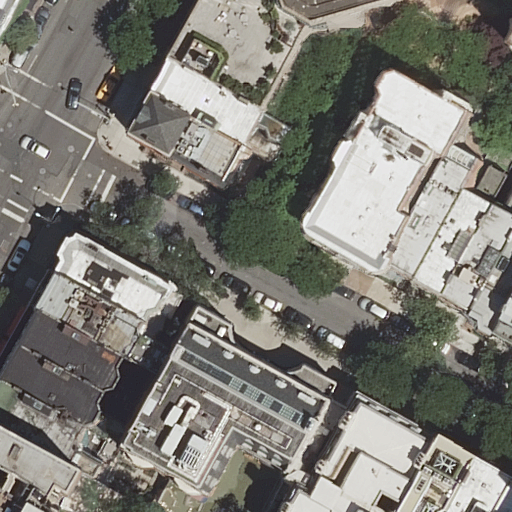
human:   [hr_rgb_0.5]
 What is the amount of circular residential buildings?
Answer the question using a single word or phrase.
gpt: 0

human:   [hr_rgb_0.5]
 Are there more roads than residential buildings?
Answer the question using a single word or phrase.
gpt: no

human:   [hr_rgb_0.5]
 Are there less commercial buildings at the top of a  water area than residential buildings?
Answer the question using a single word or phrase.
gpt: yes

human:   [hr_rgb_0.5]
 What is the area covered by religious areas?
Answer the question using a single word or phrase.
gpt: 0m2

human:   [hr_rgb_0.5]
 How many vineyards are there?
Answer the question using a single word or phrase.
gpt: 0

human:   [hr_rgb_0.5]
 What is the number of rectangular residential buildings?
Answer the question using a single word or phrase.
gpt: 9

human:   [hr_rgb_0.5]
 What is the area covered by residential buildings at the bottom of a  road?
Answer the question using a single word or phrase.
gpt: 3078m2

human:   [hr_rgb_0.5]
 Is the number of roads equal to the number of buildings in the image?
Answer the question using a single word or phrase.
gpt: no

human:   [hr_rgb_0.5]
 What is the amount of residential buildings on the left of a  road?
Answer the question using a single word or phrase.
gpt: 7

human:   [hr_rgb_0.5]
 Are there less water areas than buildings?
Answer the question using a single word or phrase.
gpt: yes

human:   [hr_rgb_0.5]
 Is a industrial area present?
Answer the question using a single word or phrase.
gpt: no

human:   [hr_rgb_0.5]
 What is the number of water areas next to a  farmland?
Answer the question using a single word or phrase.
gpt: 0

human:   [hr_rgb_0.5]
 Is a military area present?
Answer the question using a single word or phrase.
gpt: no

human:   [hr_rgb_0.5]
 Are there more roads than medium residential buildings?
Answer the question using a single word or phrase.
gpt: no

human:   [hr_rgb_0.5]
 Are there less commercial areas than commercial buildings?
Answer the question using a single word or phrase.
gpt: no

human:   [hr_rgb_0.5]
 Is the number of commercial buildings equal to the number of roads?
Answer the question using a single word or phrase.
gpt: no

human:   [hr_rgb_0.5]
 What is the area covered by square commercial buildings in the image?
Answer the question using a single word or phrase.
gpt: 0m2

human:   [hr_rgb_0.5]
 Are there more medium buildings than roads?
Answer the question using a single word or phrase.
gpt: yes

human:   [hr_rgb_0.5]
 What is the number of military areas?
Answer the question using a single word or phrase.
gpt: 0

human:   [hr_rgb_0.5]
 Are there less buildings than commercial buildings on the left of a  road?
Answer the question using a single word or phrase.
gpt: no

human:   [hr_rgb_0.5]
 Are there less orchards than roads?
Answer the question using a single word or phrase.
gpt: yes

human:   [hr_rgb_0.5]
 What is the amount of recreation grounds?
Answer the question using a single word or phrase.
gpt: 0

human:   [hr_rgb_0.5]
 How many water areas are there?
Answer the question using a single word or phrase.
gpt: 0

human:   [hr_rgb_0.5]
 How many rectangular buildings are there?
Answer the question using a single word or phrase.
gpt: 10

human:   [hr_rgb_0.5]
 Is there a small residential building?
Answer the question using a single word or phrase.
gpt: yes

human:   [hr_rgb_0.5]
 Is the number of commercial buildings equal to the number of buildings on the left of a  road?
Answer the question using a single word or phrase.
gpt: no

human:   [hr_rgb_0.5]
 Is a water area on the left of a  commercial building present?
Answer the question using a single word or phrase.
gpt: no

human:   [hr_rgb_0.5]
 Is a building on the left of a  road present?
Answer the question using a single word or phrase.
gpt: yes

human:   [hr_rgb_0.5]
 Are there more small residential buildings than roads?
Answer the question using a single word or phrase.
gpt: yes

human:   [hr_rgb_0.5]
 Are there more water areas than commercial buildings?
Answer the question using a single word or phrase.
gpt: no

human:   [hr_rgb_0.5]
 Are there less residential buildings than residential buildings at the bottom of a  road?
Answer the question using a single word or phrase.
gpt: no

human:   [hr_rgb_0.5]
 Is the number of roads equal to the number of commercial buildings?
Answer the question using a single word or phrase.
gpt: no

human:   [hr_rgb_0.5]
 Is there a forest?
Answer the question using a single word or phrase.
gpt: no

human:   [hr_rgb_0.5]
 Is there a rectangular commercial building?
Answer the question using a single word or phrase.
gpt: no

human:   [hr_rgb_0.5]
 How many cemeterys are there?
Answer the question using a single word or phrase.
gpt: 0

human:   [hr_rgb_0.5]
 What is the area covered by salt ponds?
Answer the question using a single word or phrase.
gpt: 0m2

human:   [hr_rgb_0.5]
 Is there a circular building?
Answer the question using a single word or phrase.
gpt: no